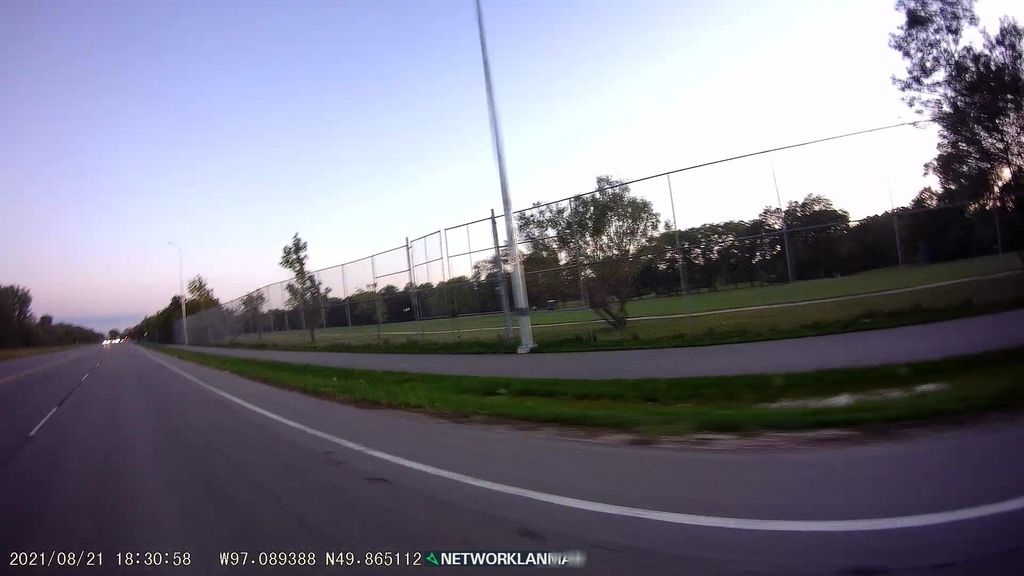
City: winnipeg